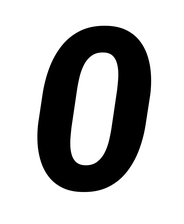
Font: Roboto-Italic_ExtraBold_Italic